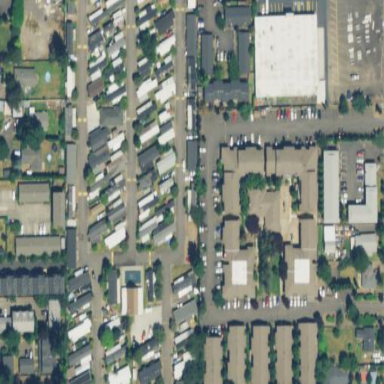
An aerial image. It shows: Residential area designated as trailer park.